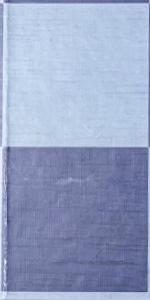
Label: Empty